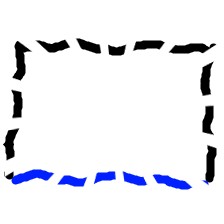
Shape: rectangle